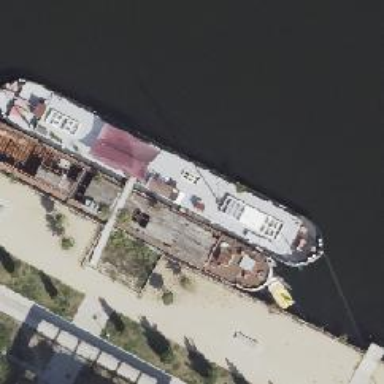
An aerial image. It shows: Boat building that serves as events venue.